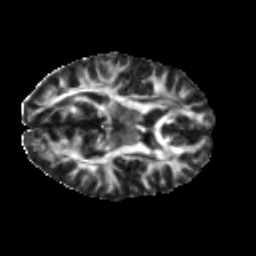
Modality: FA
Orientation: axial
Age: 28
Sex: female
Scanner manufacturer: ge
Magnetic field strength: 3 T
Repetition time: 7.8 s
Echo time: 0.0606 s